Field crop: maize
Growth stage: 2
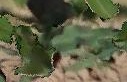
Species: maize